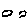
Label: cloud